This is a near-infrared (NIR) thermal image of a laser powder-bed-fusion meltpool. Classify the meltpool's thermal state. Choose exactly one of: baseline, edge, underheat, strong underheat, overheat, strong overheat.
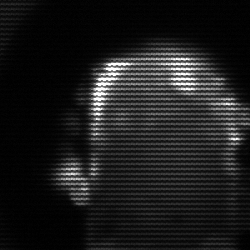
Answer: baseline